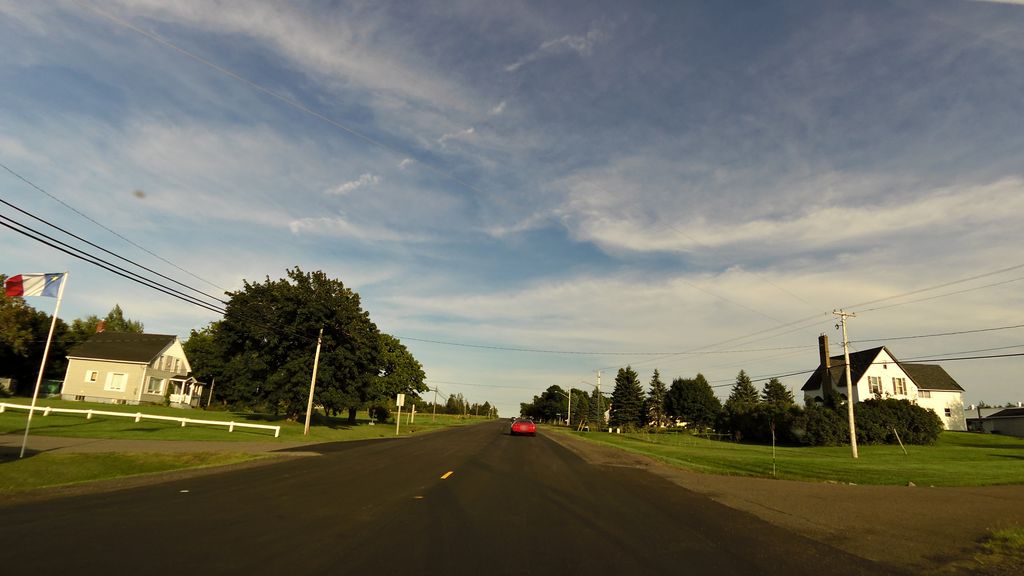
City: charlottetown